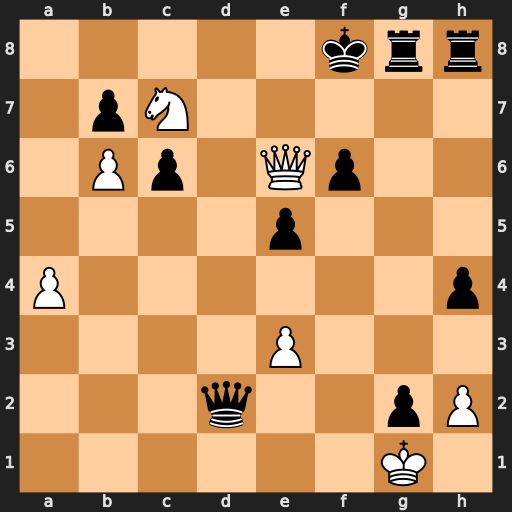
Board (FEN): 5krr/1pN5/1Pp1Qp2/4p3/P6p/4P3/3q2pP/6K1
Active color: w
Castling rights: -
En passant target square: -
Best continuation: Qxf6#